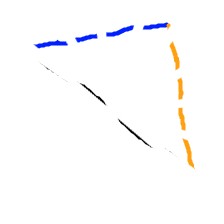
Shape: triangle